Interaction volume radius: 5 \u00c5
Interaction volume height: 20 \u00c5
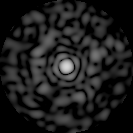
Disorder parameter: 0.8191